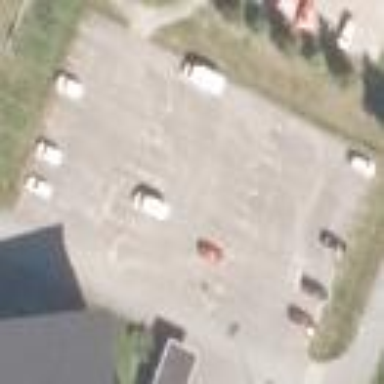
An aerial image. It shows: Parking area with asphalt surface.